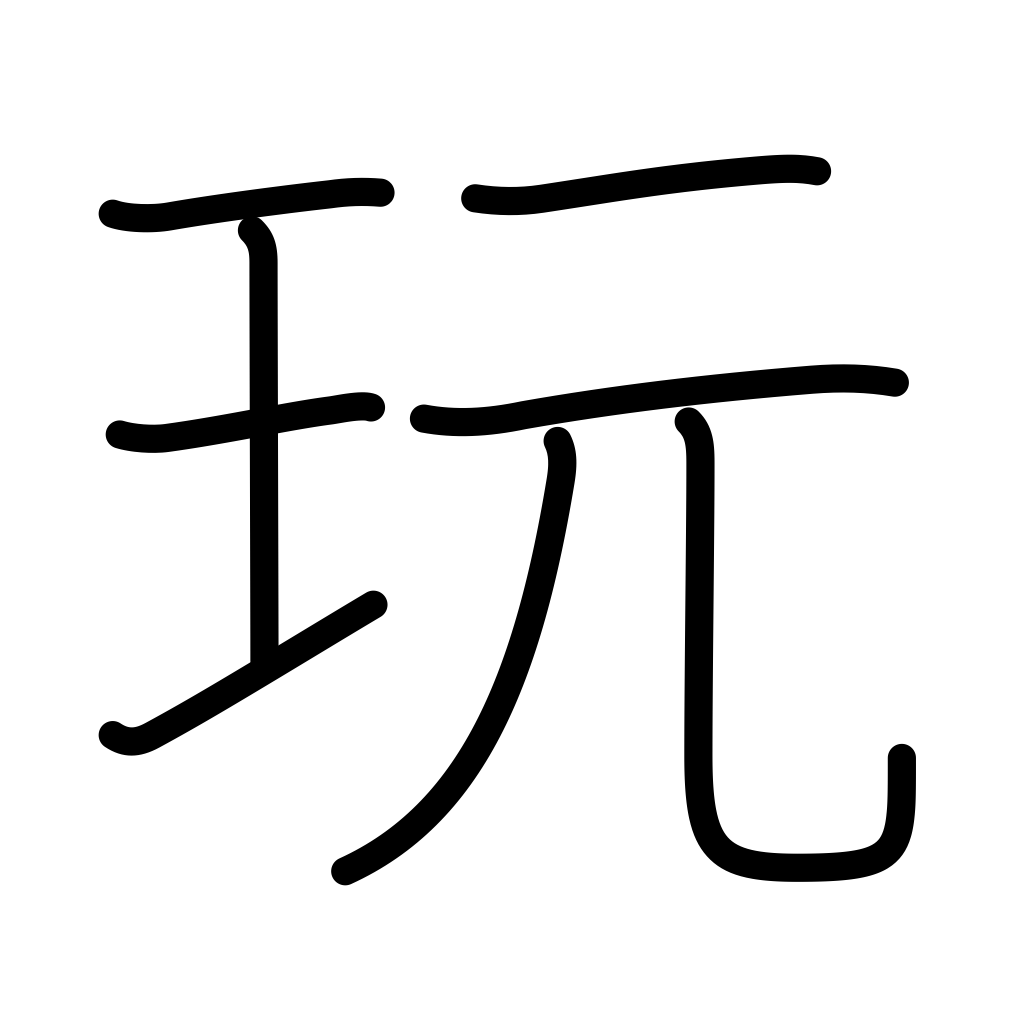
Meaning: play, take pleasure in, trifle with, make sport of